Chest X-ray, PA view. Patient: 36 years old, sex F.
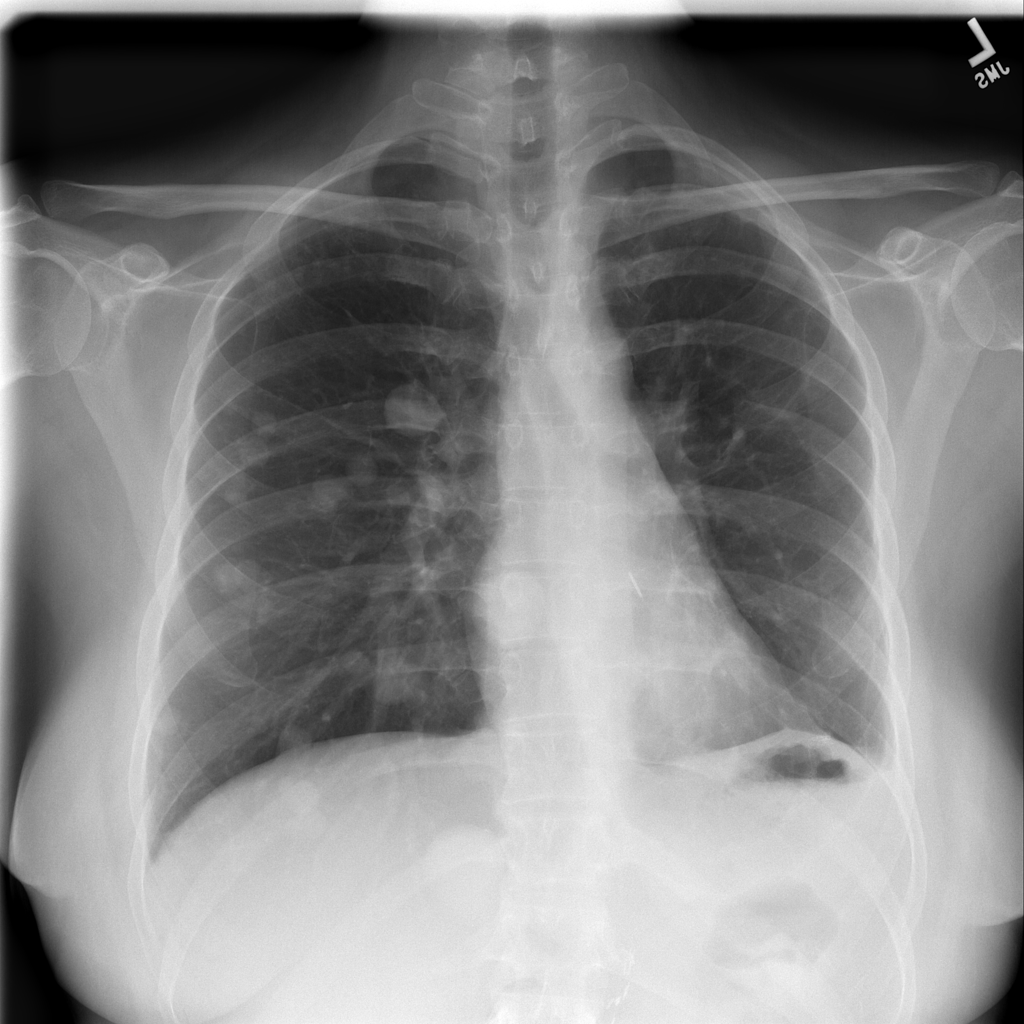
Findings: Nodule